Field crop: maize
Growth stage: 2
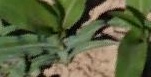
Species: maize